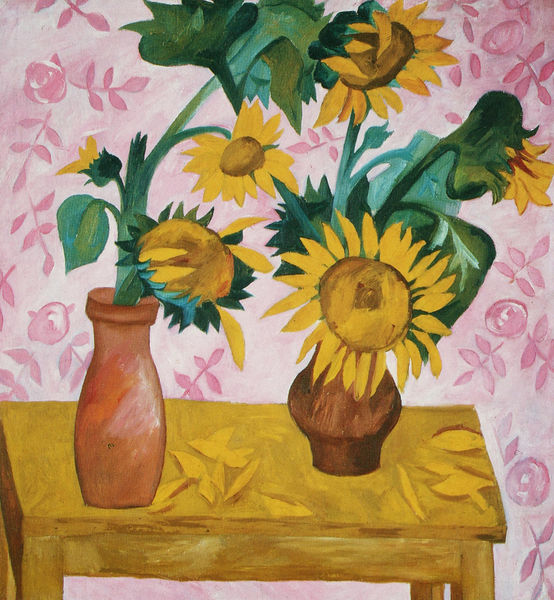
Titel: Sonnenblumen
Künstler: Natalia Gontscharowa
Standort: St. Petersburg
Institution: Russisches Museum
Schlagwörter: blätter, aquarell, gelb, grün, impressionismus, blume, blumen, braun, raum, schwarz, stuhl, tisch, tische, zeichnung, blüte, blüten, rosen, flächig, muster, wand, interieur, blatt, rosa, kinder, stilleben, stillleben, vase, perspektive, zwei, modern, violett, wasserfarbe, herbst, van gogh, tapete, tischchen, vasen, strauß, sträuße, blühen, blütenblätter, vanitas, gogh, stengel, leinwand, stängel, welk, pinselduktus, pinselstrich, blumentapete, krüge, verwelkt, knospen, malerie, weier, matisse, weiter, sonnenblume, verblühen, sonneblume, sonnenblumen, landscape, hockney, gosonnenblumen, kindezeichnung, modulation, natürmort, nu mach scho, rosentapete, stllleben, wie van gogh